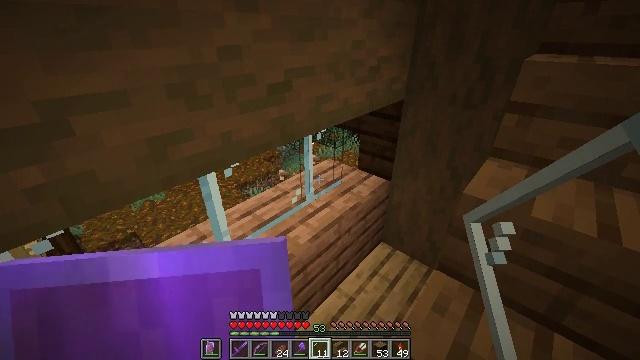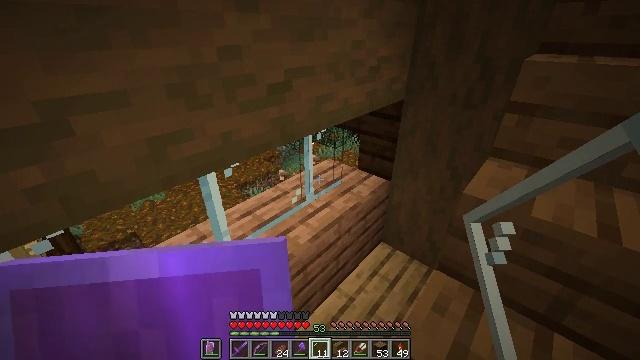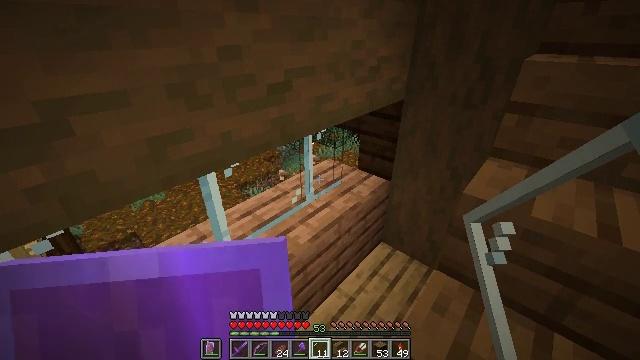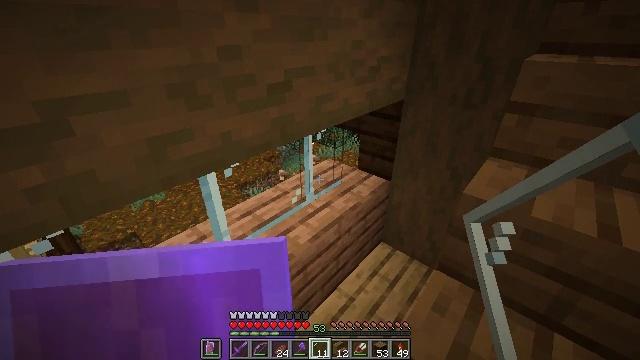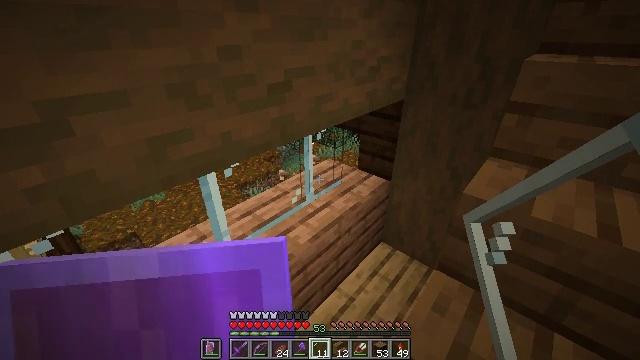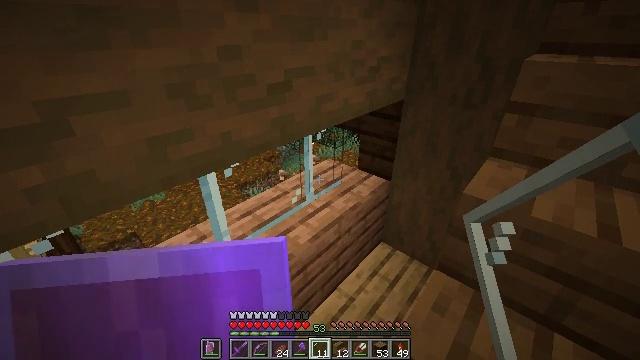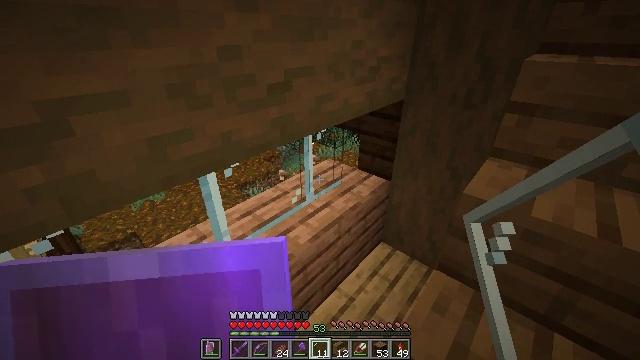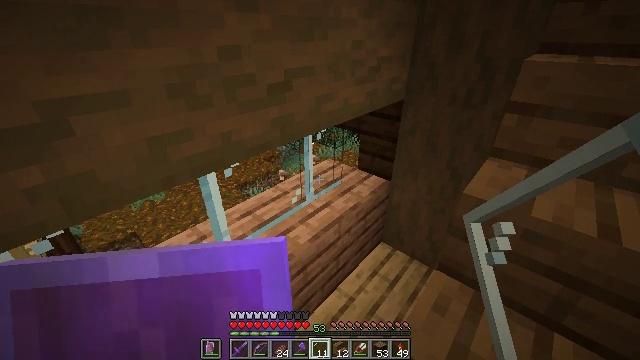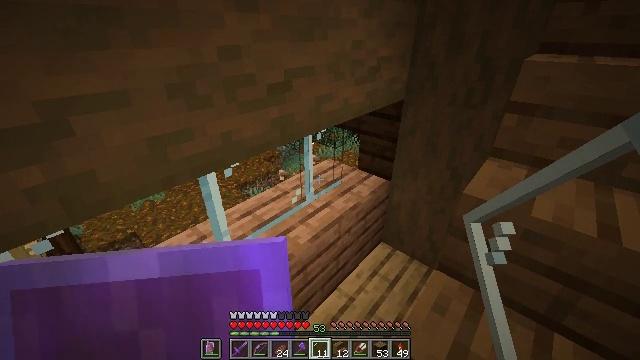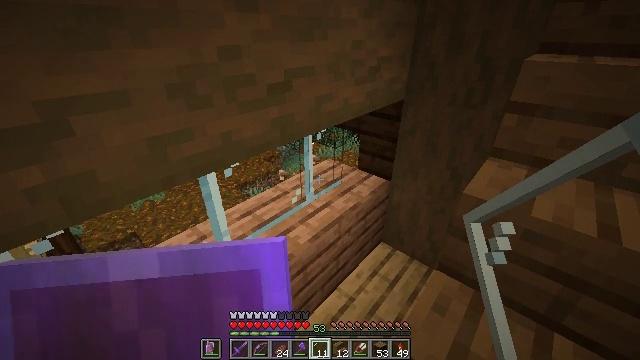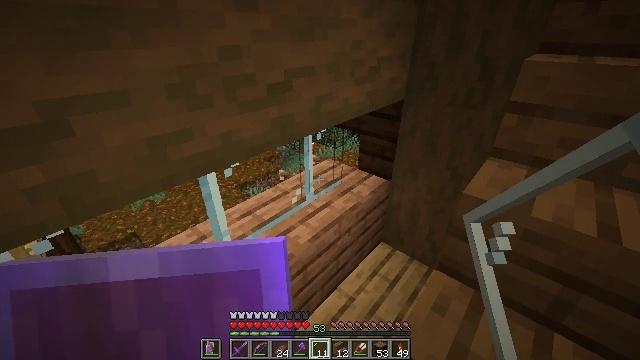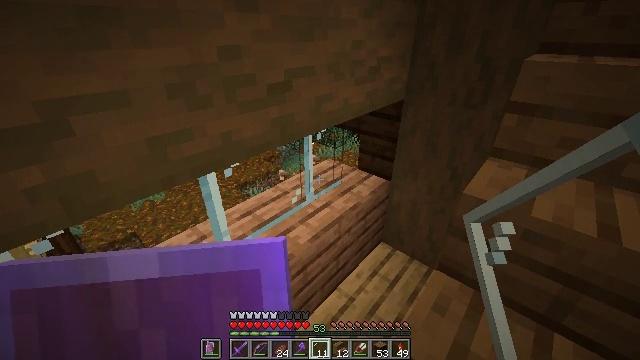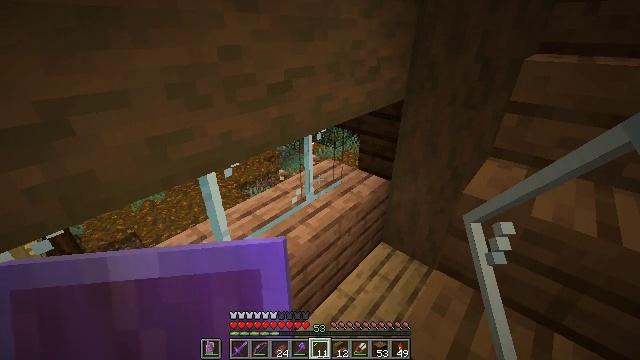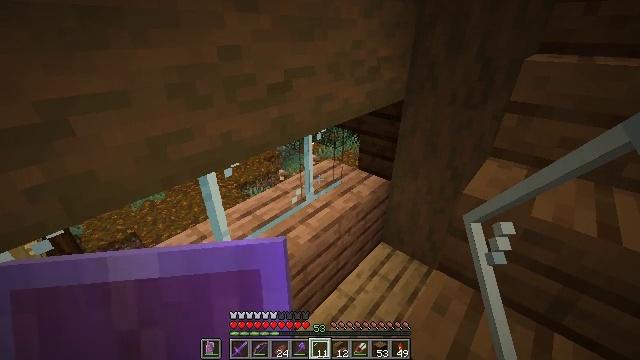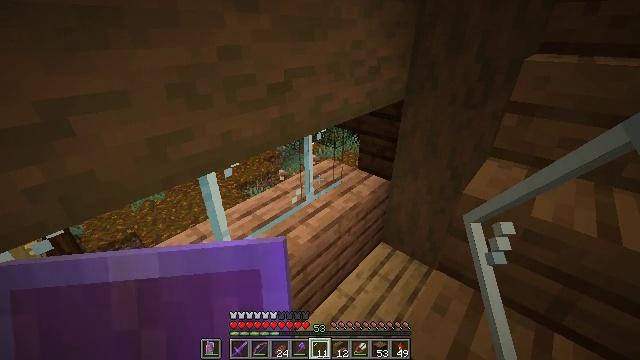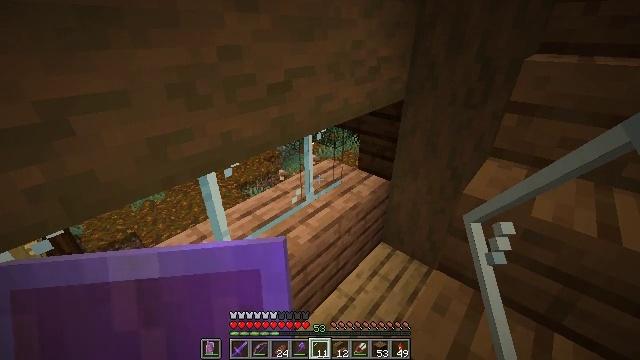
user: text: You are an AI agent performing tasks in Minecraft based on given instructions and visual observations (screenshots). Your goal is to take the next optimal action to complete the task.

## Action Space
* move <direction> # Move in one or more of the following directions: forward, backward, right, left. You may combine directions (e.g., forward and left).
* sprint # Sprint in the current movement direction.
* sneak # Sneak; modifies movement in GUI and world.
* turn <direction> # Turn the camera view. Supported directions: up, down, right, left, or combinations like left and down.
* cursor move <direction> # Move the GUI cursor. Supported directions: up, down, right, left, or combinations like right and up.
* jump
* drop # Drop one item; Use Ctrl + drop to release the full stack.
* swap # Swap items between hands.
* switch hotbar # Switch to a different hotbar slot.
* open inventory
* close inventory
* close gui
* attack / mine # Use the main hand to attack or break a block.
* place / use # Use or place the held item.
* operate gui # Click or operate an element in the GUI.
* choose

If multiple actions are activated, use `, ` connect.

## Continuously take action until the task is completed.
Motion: motion action
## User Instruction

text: Mine the glass pane carefully.
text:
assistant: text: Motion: no_op
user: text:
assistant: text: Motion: no_op
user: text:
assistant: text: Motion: no_op
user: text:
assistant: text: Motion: no_op
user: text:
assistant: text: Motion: no_op
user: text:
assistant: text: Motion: no_op
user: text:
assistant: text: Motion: no_op
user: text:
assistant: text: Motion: no_op
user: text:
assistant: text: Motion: no_op
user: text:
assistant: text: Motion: no_op
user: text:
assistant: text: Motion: no_op
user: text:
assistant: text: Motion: no_op
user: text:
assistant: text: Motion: no_op
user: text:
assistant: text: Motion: no_op
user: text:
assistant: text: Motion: no_op
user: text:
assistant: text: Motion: no_op
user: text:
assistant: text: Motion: no_op
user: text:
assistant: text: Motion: no_op
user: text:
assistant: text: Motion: no_op
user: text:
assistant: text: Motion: no_op
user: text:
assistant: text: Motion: no_op
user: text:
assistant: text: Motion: no_op
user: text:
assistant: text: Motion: no_op
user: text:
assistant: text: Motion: no_op
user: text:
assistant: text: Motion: no_op
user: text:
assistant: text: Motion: no_op
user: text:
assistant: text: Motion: no_op
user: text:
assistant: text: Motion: no_op
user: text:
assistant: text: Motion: no_op
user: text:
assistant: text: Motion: no_op